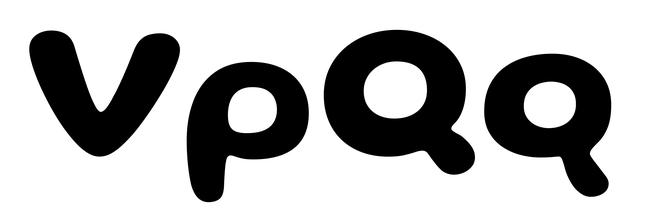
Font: Gluten_SemiBold